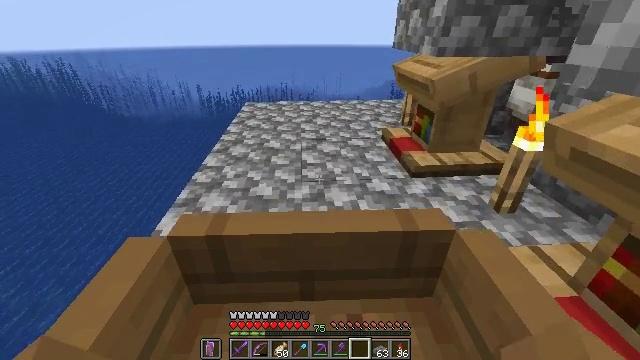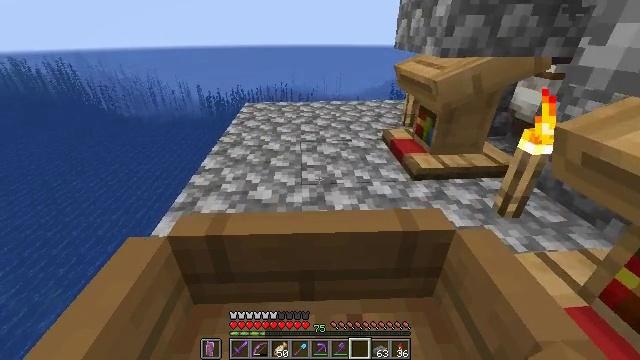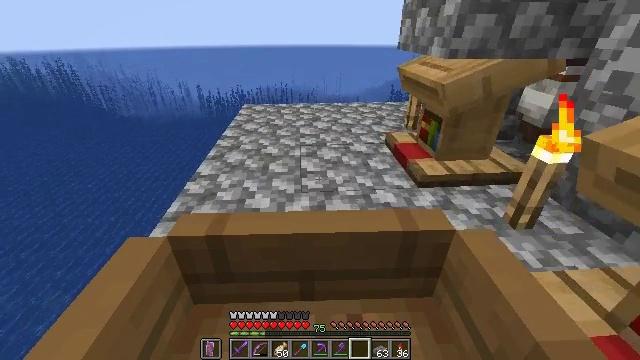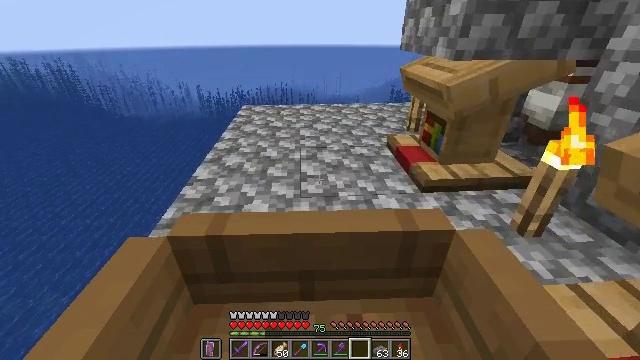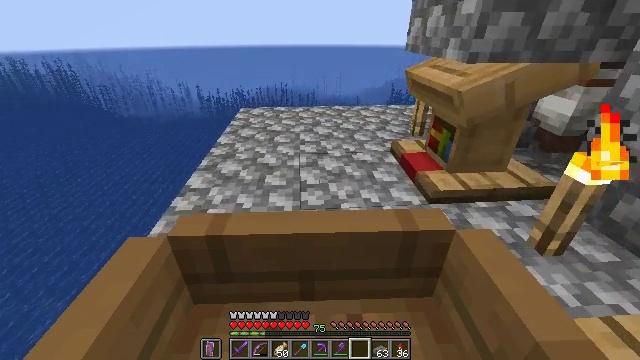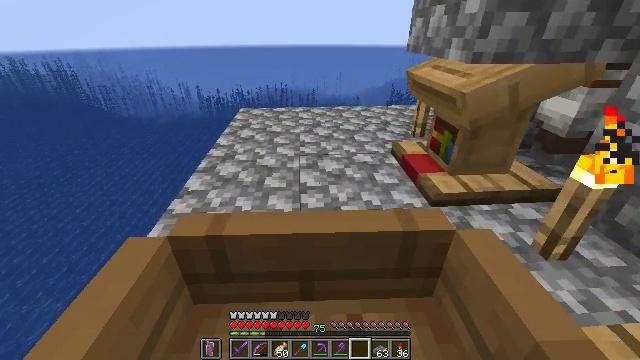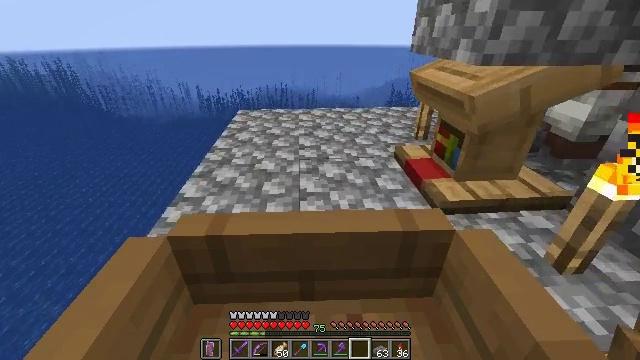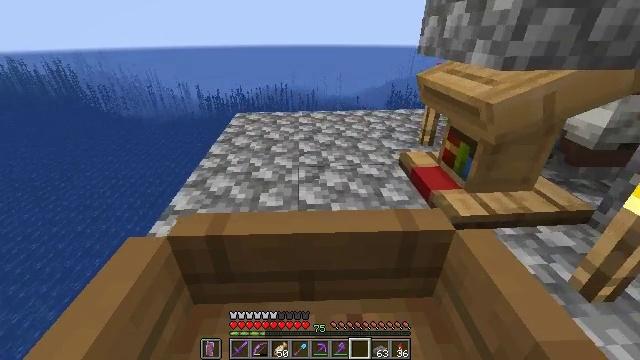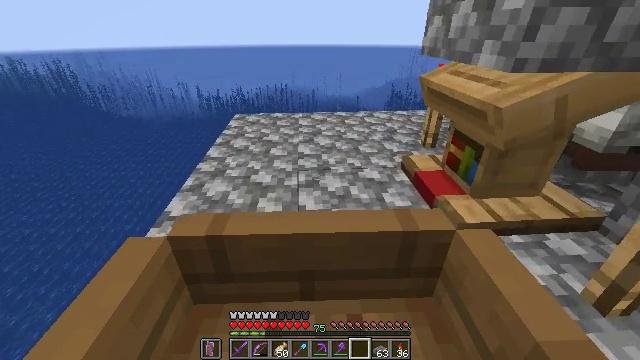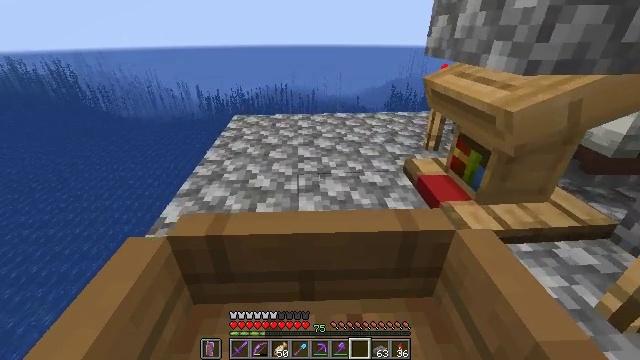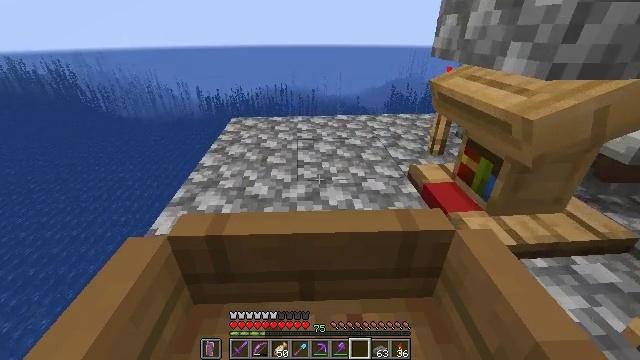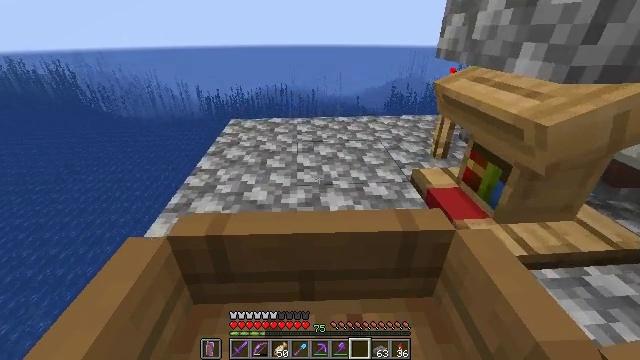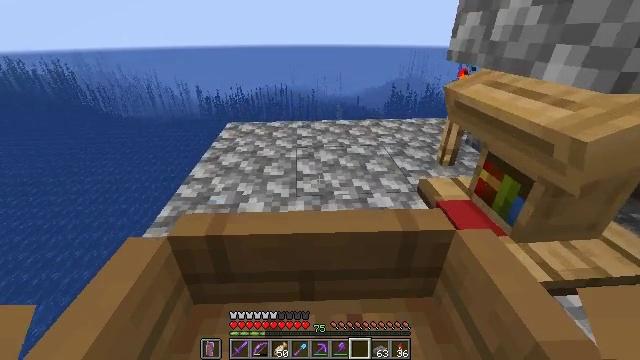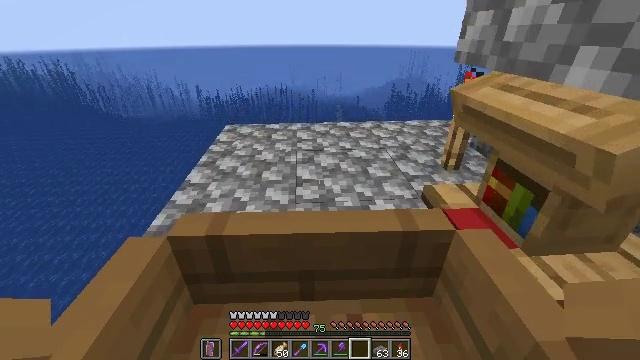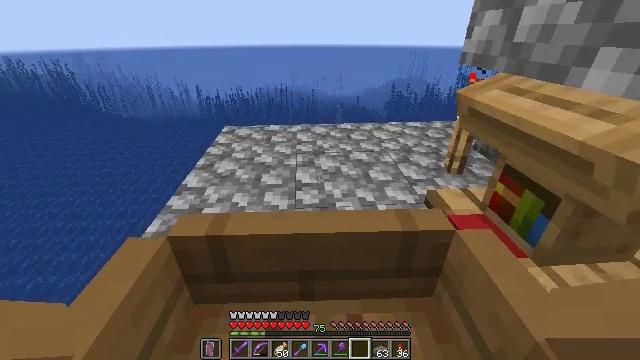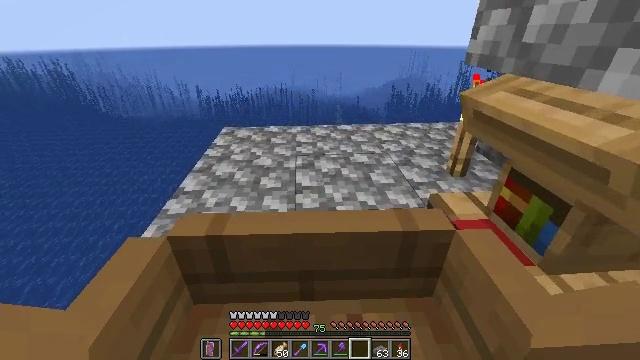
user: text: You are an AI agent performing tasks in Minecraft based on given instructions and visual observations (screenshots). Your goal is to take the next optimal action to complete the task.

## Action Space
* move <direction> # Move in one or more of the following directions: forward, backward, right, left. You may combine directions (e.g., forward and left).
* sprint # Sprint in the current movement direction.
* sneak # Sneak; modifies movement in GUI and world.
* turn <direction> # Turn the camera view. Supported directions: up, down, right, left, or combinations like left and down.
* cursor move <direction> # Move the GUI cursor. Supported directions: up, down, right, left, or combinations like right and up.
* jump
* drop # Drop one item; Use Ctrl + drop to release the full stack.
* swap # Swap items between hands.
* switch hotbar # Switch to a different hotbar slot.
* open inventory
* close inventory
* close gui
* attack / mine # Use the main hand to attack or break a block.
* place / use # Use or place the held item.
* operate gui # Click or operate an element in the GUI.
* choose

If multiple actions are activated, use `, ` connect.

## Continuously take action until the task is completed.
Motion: motion action
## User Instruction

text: Smash the barrel to get its contents.
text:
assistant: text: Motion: move forward
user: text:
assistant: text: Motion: move forward
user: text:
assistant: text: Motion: move forward
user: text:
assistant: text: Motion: move forward
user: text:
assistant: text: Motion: move forward
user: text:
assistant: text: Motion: move forward
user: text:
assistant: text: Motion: move forward
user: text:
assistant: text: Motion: move forward
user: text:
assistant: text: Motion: move forward
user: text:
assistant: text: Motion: move forward
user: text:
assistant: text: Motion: move forward
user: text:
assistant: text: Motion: move forward
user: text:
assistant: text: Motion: move forward
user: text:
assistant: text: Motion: move forward
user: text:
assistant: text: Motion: move forward
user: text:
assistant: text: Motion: move forward
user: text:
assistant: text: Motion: move forward
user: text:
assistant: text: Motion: move forward
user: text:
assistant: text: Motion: move forward
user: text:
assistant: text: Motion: move forward
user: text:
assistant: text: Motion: move forward
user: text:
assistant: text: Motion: move forward
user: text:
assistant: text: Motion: move forward
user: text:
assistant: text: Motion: move forward, turn right
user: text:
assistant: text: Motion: move forward, turn right
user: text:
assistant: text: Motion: move forward, turn right
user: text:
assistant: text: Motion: move forward, turn right
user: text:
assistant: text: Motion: move forward, turn right
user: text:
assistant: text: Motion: move forward, turn right
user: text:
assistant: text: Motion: move forward